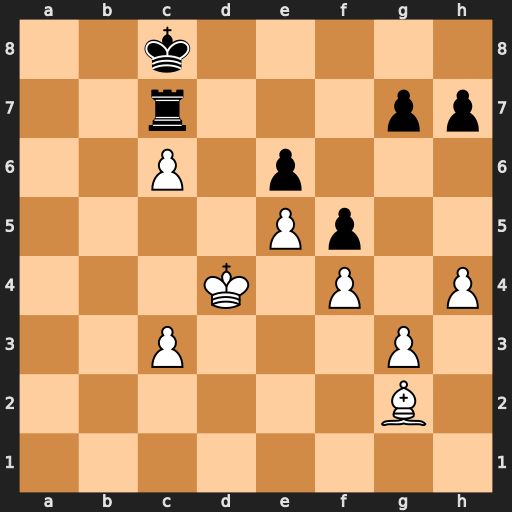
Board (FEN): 2k5/2r3pp/2P1p3/4Pp2/3K1P1P/2P3P1/6B1/8
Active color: w
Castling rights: -
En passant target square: -
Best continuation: Kc5 Ra7 Kd6